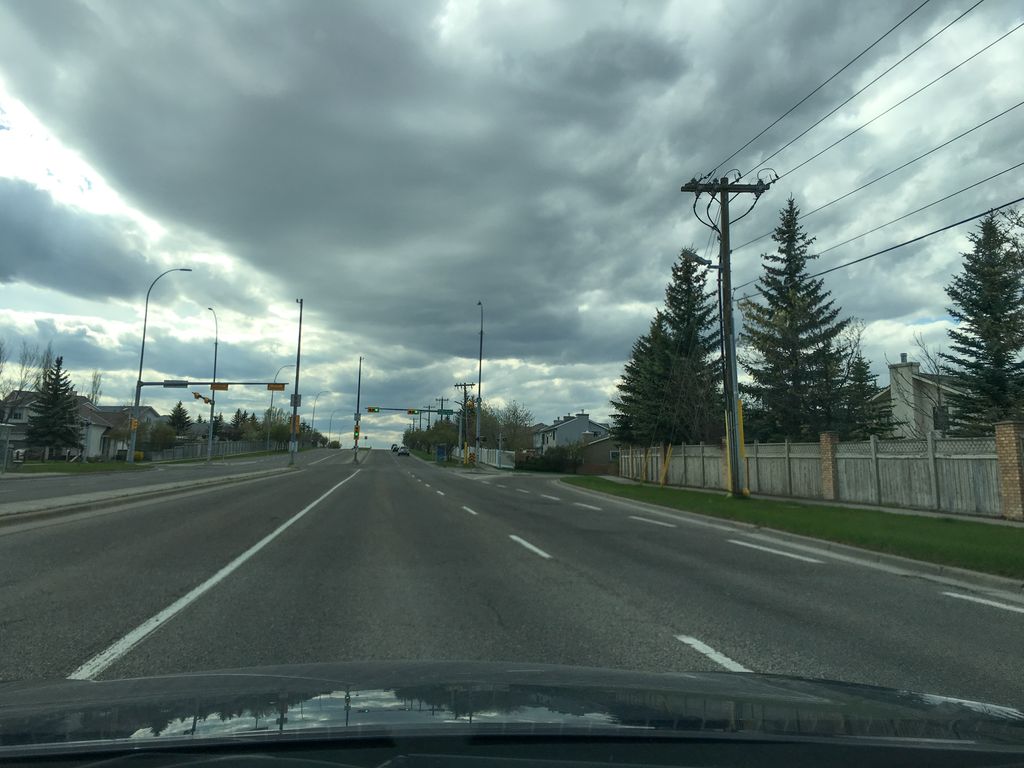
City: calgary